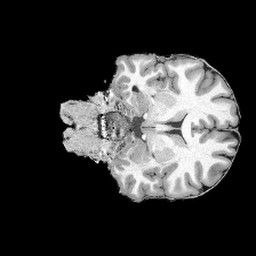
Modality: UNIT1
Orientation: coronal